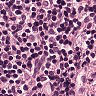
Metastatic tissue present: no